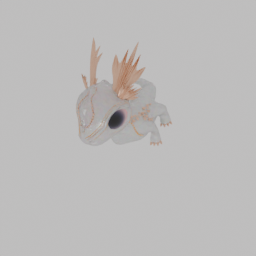
Label: animals